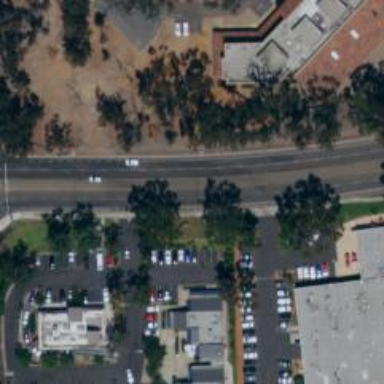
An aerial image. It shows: Tertiary link road with asphalt surface.